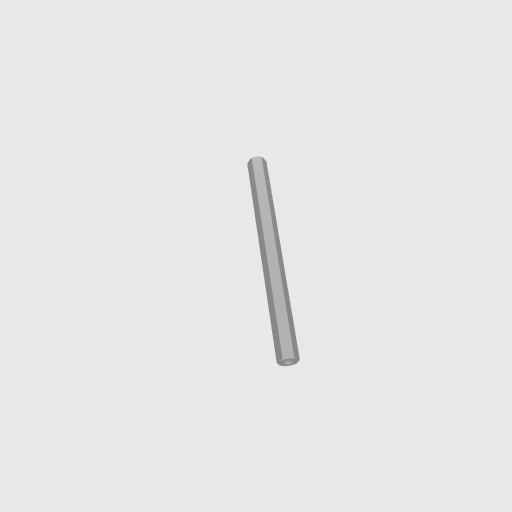
Part: Standoff8RID88